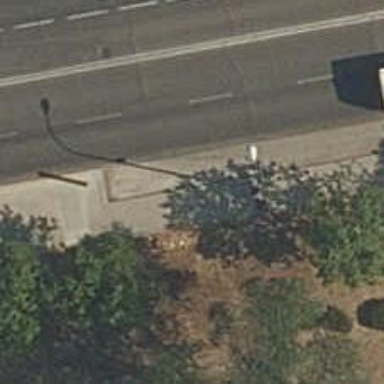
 serving as platform for public transportation."